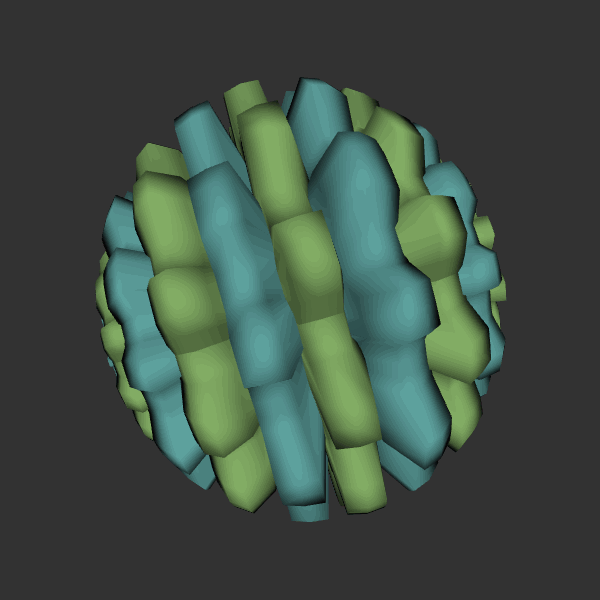
Background: dark